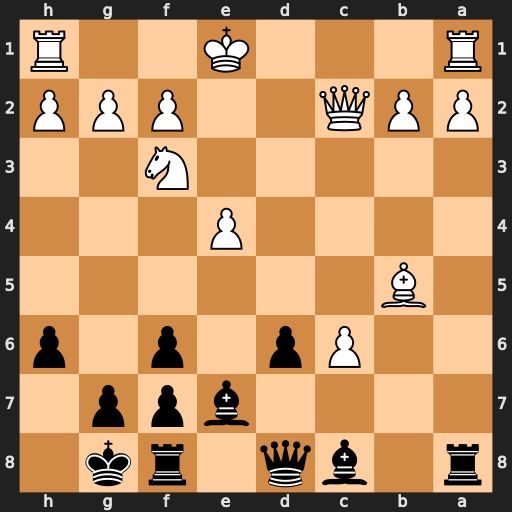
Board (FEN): r1bq1rk1/4bpp1/2Pp1p1p/1B6/4P3/5N2/PPQ2PPP/R3K2R
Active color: b
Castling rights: KQ
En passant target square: -
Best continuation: Qa5+ Qc3 Qxb5